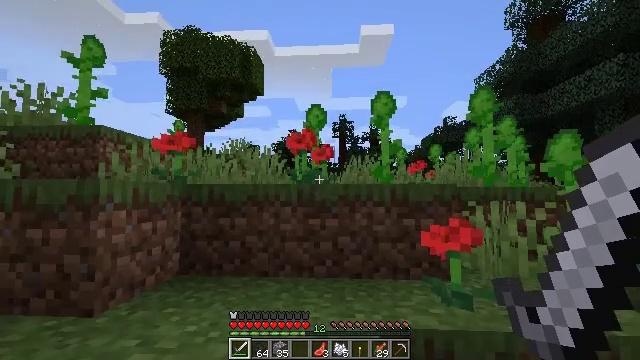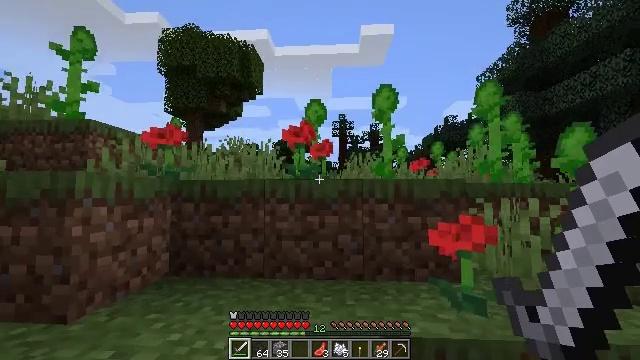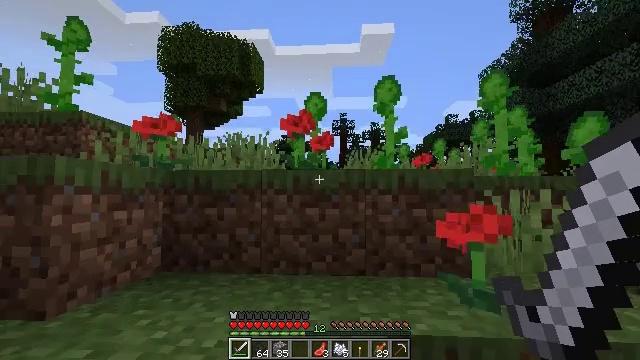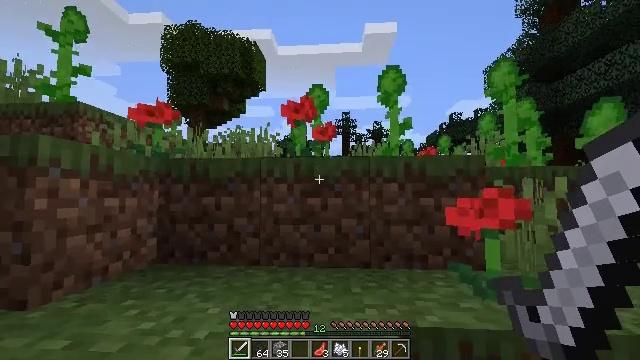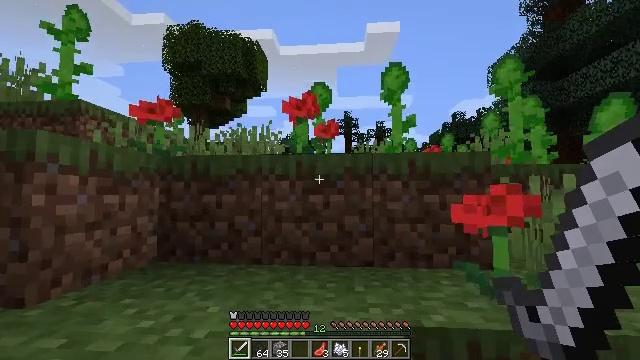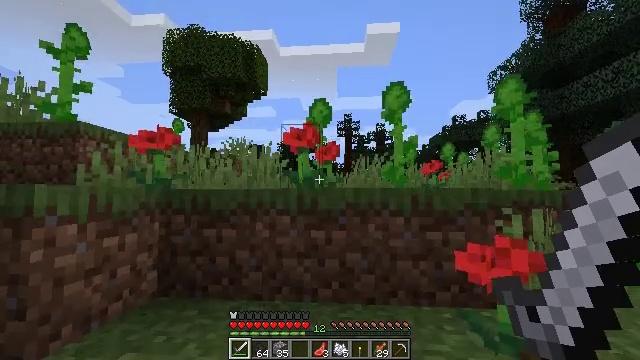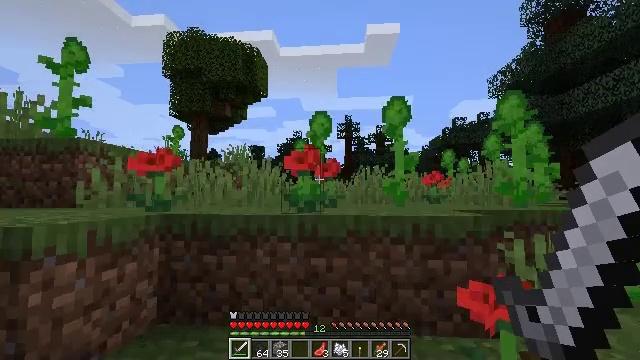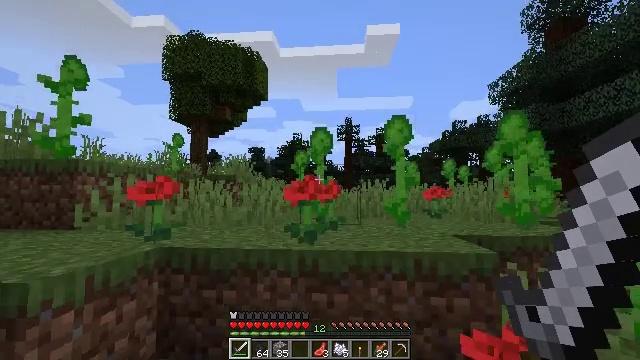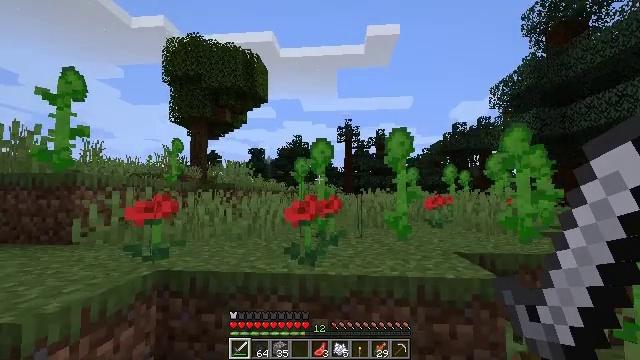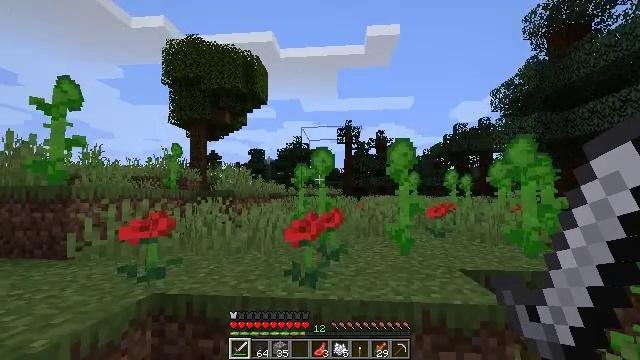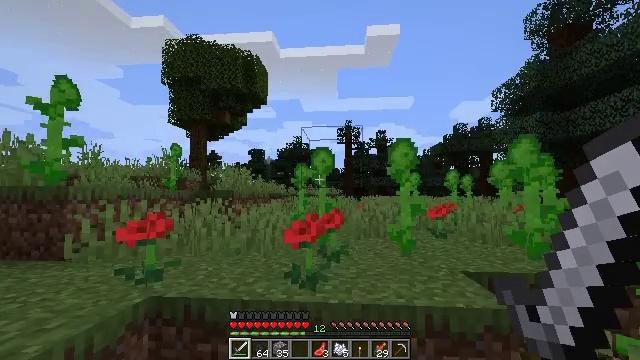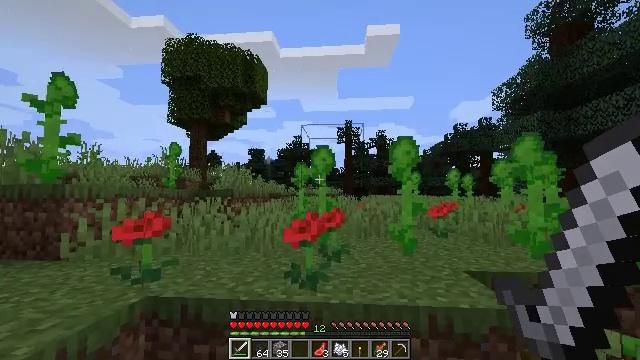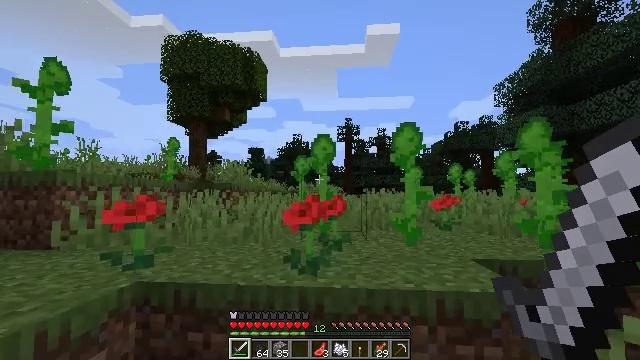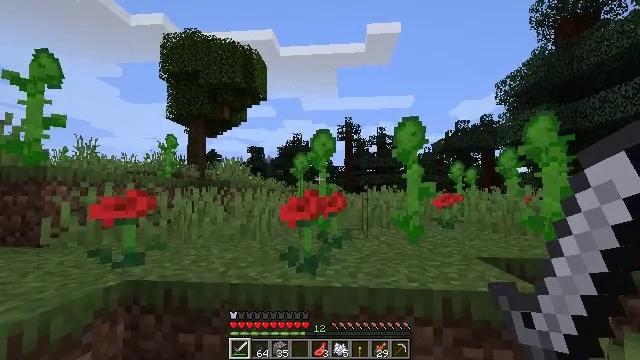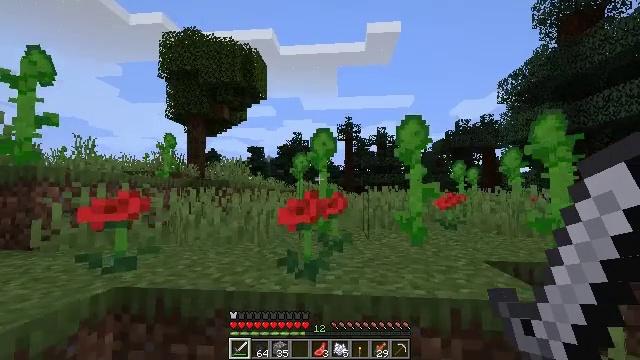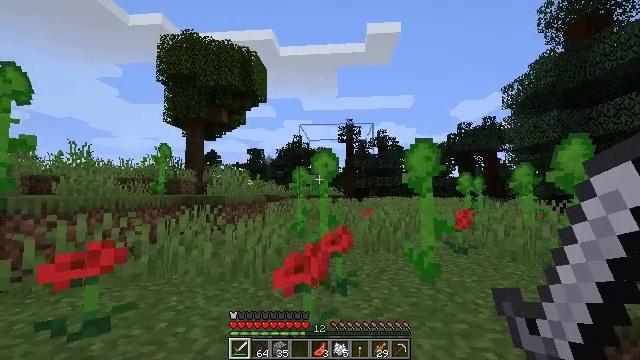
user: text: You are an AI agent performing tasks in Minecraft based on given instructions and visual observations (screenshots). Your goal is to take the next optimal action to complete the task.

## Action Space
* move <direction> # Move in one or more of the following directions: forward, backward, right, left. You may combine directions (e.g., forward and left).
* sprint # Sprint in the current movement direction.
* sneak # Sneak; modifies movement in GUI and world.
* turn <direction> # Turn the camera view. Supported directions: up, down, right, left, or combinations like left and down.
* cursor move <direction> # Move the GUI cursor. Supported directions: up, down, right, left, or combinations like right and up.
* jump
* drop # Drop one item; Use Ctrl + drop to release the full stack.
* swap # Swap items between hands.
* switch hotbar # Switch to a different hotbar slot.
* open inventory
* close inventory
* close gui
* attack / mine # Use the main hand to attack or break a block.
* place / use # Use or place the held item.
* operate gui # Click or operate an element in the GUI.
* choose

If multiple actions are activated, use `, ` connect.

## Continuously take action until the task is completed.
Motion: motion action
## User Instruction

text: Smelt a cooked salmon using the furnace.
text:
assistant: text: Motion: move forward, jump
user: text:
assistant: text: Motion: move forward, jump
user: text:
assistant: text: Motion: move forward, jump
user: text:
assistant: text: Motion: move forward, jump
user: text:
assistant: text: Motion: move forward, jump
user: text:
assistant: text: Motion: move forward, jump
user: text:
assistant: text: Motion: move forward, jump
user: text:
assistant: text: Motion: move forward, jump
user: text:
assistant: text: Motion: move forward, jump
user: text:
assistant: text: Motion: move forward, jump
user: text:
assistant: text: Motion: move forward, jump
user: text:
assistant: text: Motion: move forward, jump
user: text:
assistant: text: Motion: move forward, jump
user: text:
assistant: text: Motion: move forward, jump
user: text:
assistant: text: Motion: move forward, jump
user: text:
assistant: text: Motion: move forward, jump
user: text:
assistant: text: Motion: move forward, jump
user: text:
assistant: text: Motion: move forward, jump
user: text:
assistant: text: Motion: move forward, jump
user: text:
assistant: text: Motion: move forward, jump
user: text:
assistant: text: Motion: move forward, jump
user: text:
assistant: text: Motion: move forward, jump
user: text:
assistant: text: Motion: move forward, jump
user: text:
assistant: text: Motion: move forward, jump
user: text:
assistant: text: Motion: move forward, jump
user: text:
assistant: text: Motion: move forward, jump
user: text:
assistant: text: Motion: move forward, jump
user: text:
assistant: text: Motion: move forward, jump
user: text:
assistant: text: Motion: move forward, jump
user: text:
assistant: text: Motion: move forward, jump